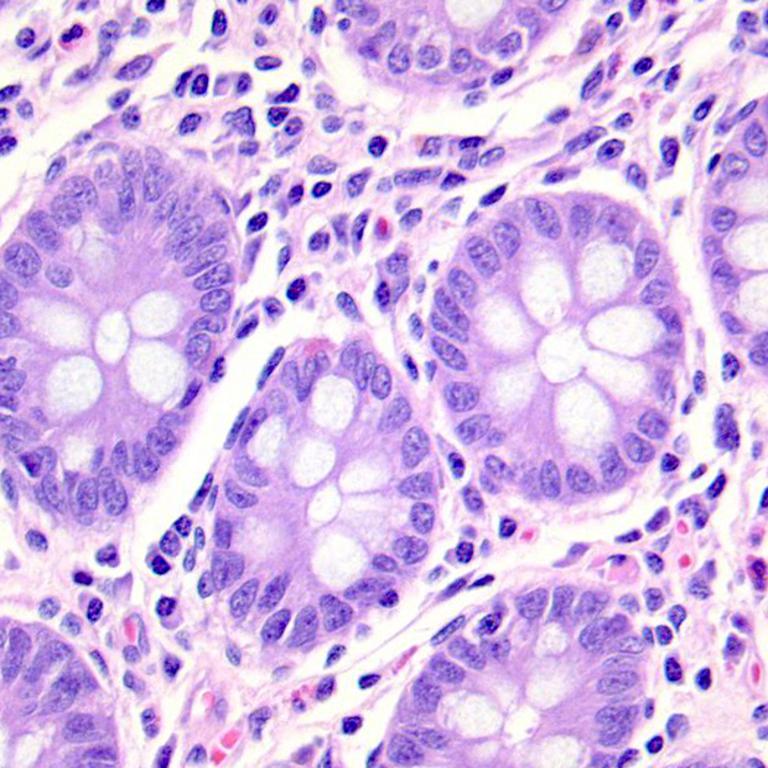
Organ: colon
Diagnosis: benign